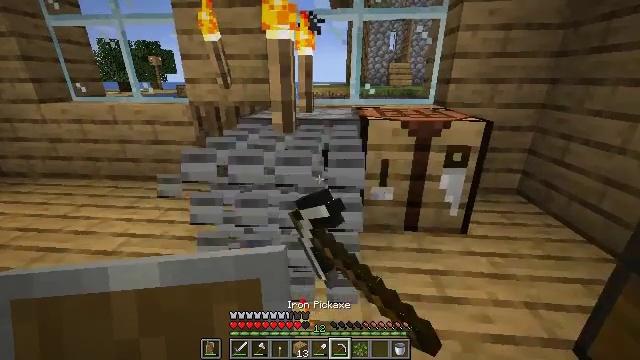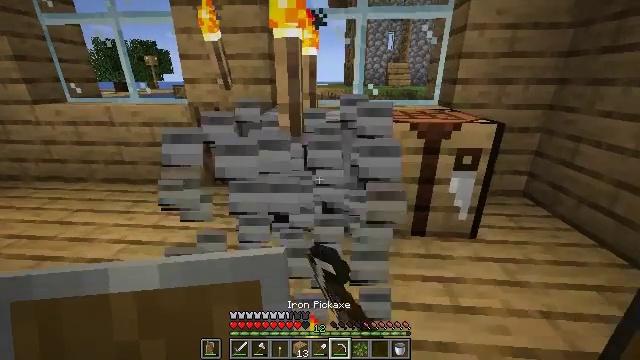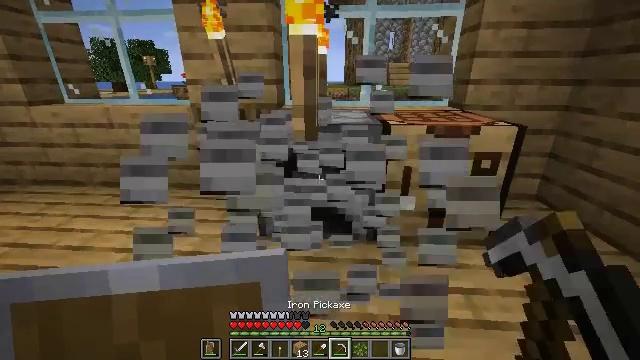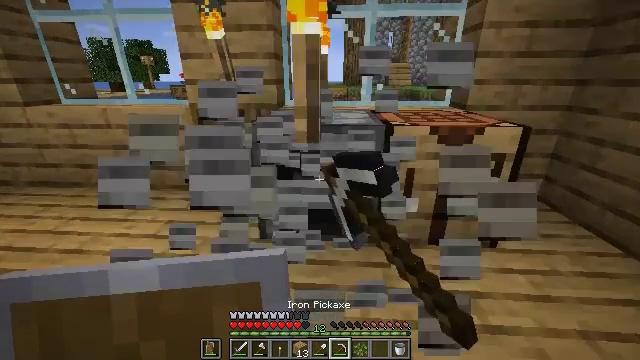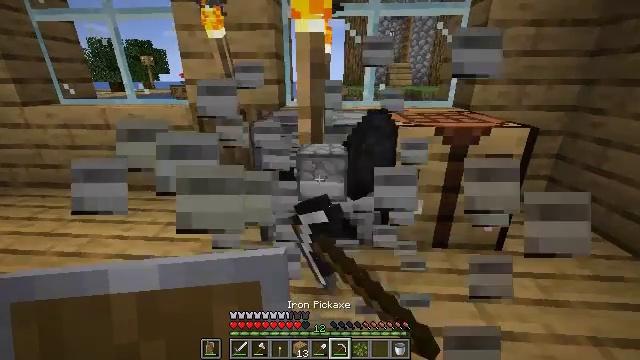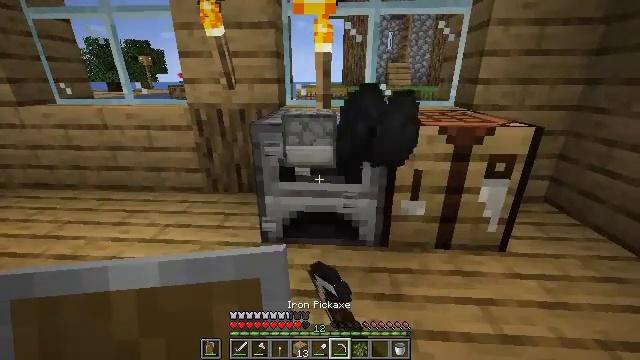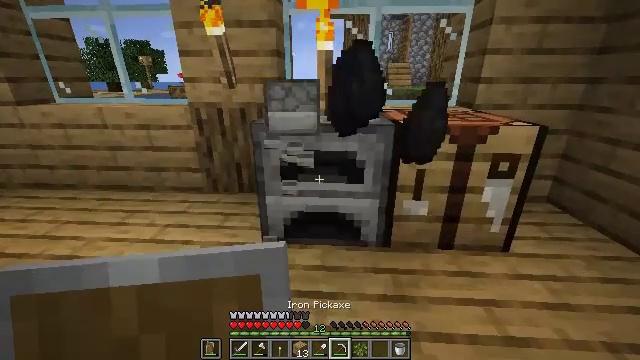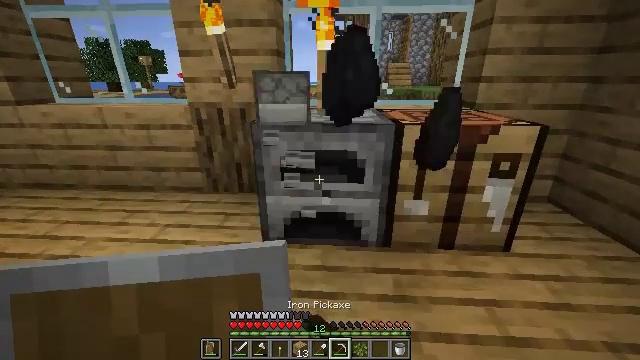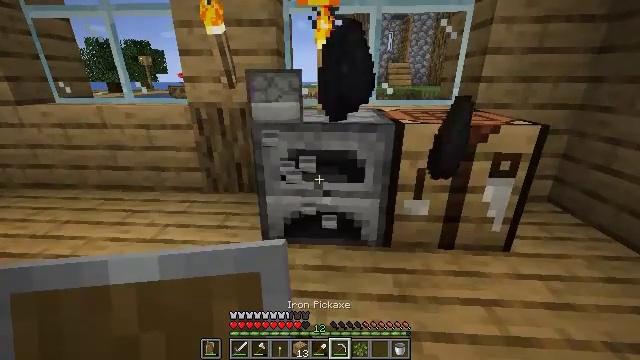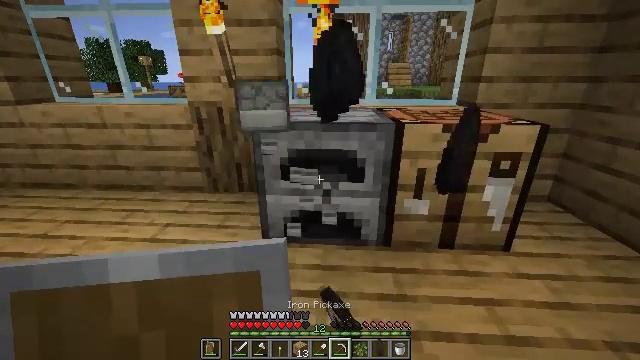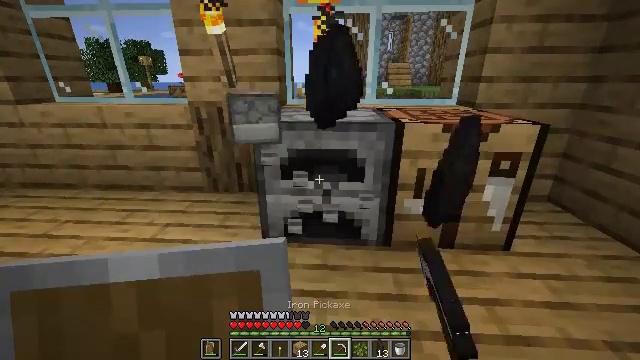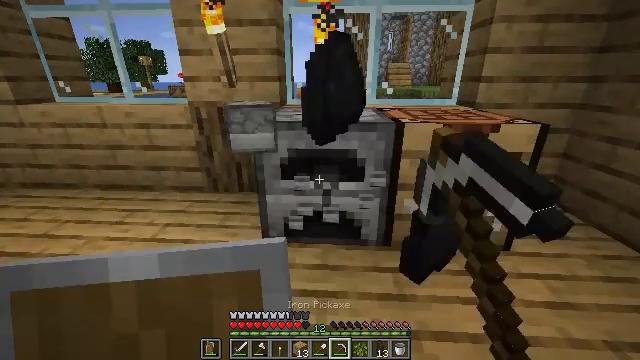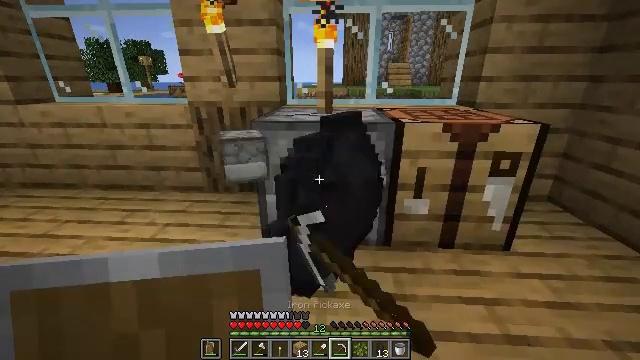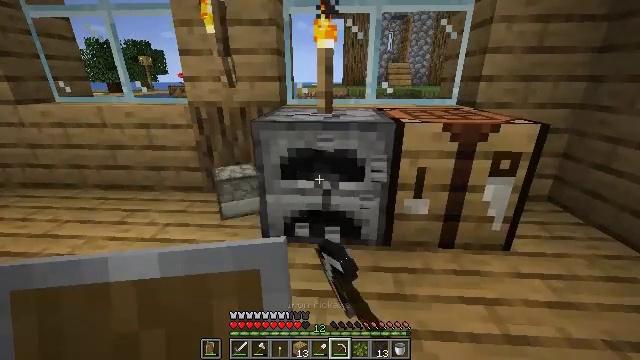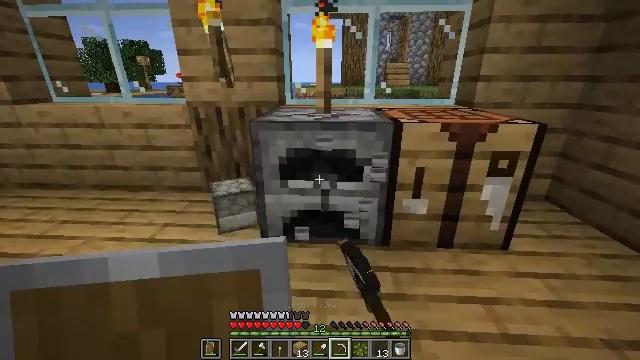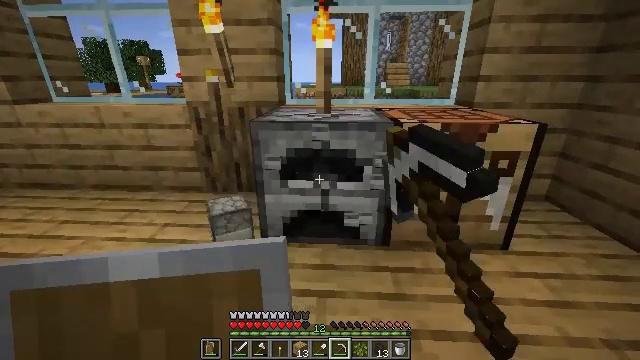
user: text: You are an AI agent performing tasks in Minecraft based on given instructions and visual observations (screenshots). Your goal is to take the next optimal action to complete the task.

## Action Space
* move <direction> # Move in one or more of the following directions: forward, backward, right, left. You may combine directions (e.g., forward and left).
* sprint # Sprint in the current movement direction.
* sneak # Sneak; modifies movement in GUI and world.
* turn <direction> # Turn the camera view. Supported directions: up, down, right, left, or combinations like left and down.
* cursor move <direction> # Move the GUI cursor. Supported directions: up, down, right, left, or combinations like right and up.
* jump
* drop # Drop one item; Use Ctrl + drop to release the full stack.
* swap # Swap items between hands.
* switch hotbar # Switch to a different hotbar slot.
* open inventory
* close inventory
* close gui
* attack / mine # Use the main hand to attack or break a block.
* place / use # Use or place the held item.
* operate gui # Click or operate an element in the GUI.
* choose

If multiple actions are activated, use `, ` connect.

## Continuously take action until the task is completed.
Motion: motion action
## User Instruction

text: Get the furnace back into your inventory.
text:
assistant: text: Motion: move forward and move left, sneak, attack / mine
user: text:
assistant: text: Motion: move forward and move left, sneak, attack / mine
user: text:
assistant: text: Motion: move forward, sneak, attack / mine
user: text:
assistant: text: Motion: sneak, attack / mine
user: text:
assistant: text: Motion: sneak, attack / mine
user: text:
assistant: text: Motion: sneak, attack / mine
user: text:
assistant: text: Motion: sneak, attack / mine
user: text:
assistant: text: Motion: sneak, attack / mine
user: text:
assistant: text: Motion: sneak, attack / mine
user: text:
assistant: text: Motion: sneak, attack / mine
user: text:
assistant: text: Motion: sneak, attack / mine
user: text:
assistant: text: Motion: sneak, attack / mine
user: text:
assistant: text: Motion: sneak, attack / mine
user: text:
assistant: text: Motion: sneak, attack / mine
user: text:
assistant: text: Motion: sneak, attack / mine
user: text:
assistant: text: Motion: sneak, attack / mine
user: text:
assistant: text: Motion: move forward, sneak, attack / mine
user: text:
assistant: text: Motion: move forward, sneak, attack / mine
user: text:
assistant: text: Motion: move forward, sneak, attack / mine
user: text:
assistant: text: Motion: move forward, sneak, attack / mine
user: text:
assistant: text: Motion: move forward, sneak, attack / mine
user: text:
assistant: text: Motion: move forward, sneak, attack / mine
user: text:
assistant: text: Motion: move forward, sneak, attack / mine
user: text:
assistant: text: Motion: move forward, sneak, attack / mine
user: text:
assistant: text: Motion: move forward, sneak, attack / mine
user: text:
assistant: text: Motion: move forward, sneak, attack / mine
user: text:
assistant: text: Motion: move forward, sneak, turn right and down, attack / mine
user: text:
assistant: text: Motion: sneak, attack / mine